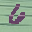
Label: 6